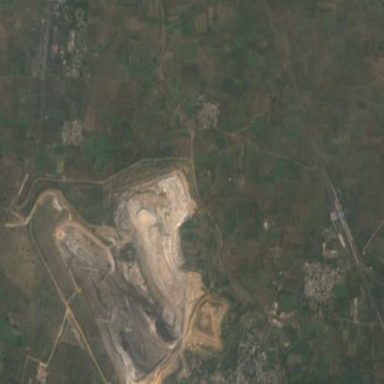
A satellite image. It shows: Quarry area.